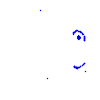
Particle: proton